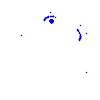
Particle: kaon